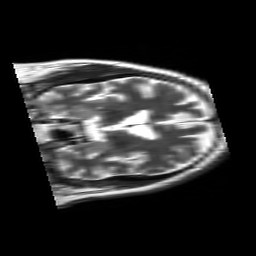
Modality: T2w
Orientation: coronal
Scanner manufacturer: siemens
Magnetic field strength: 3 T
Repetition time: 6.15 s
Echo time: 0.086 s